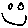
Label: smiley face